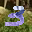
Label: 3